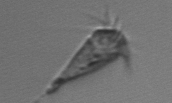
Label: Paratontonia_gracillima